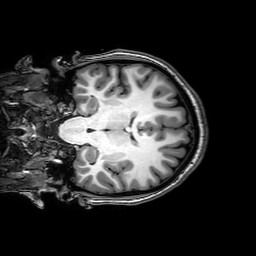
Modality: T1w
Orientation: coronal
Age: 22
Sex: female
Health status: healthy
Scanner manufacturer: philips
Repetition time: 0.008136 s
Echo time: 0.00373 s